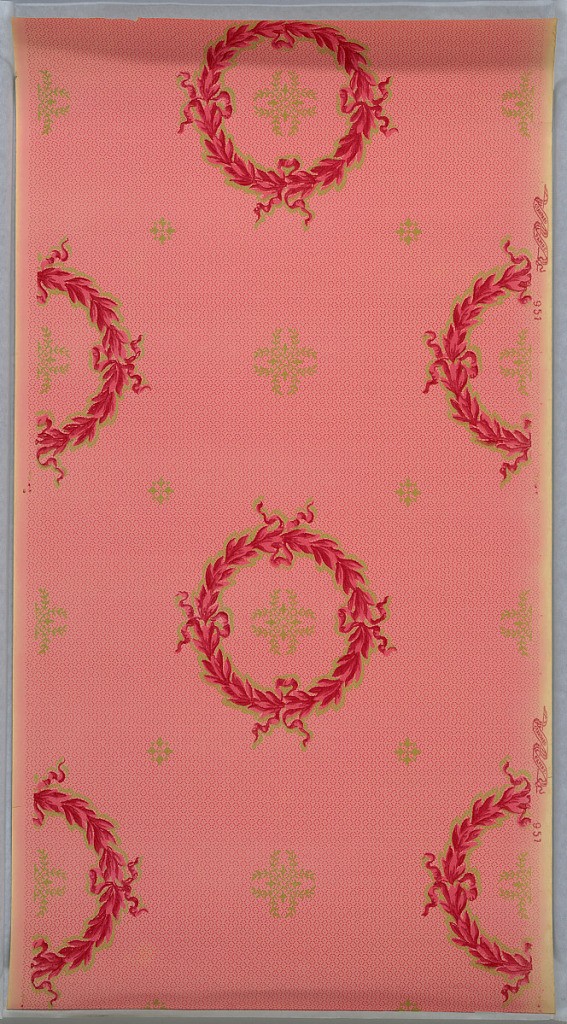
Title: Ceiling paper
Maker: Standard Wall-Paper Company, Standard Wall-Paper Company, Sandy Hill, New York
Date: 1905–1915
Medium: Machine-printed paper
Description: On a pink ground, dark pink ribbon wreaths containing vine motifs in greenish gold.